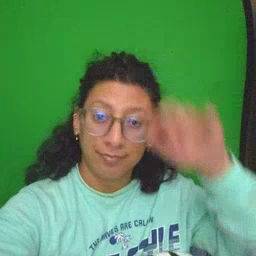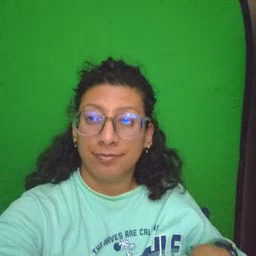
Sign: fireman